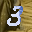
Label: 3